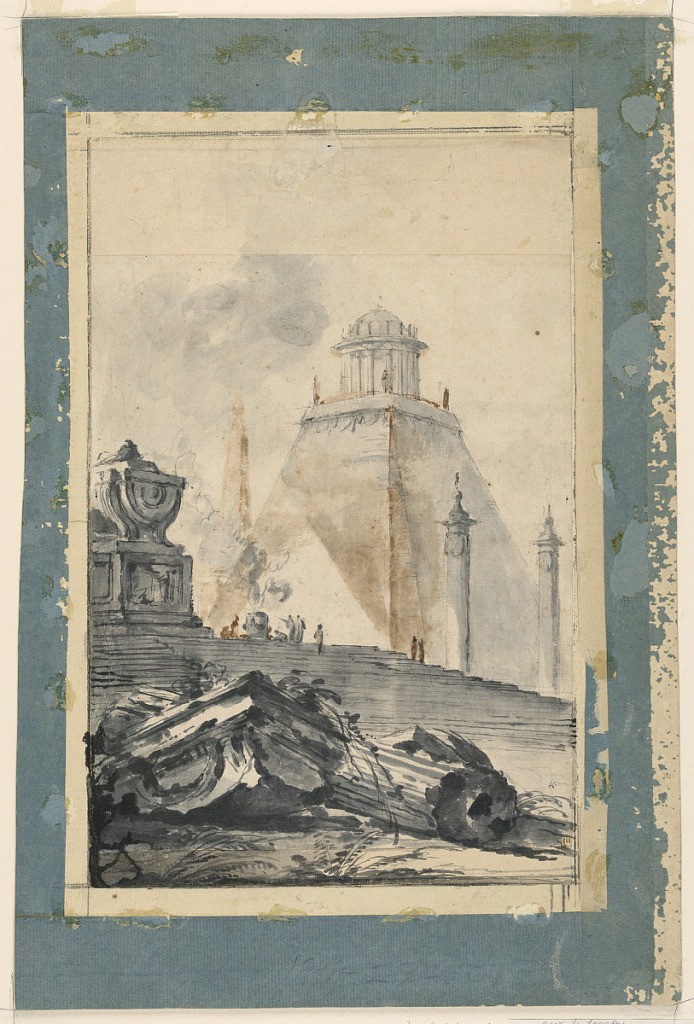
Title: Architectural Fantasy: A Circular Temple on a Truncated Pyramid
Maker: Louis-Joseph Le Lorrain, French, 1715–1759
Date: mid-18th century
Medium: Brush and gray and brown wash, over black chalk on off-white laid paper with additions at top and bottom, lined with cardboard and border of blue laid paper
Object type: Drawing
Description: In the foreground are ruins of a classical temple - a broken column and a pedestal.  Stairs lead up to a sepulchral monument and to an altar where a sacrifice is being conducted. In the distance are two free-standing monumental columns as well as a truncated pyramid crowned by a circular temple.  The sheet is enlarged at the bottom and slightly laterally by an L.L. who signed the original drawing.